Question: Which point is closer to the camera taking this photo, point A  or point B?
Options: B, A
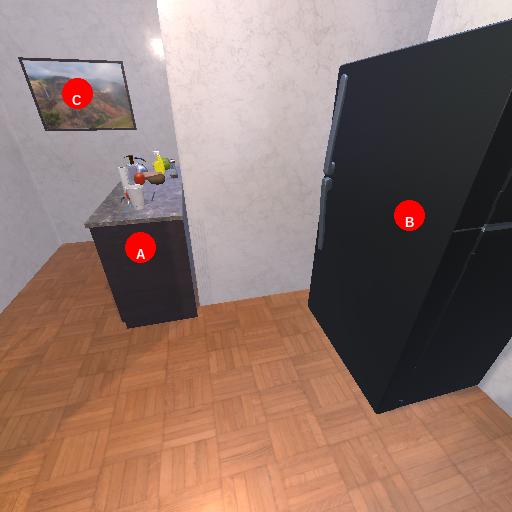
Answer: B